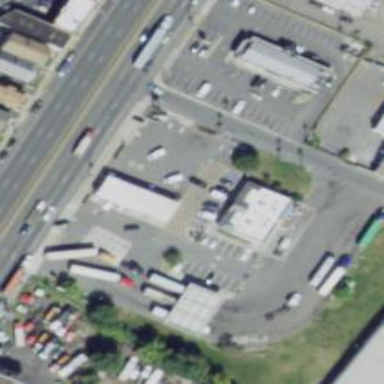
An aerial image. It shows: Convenience shop.